Interaction volume radius: 5 \u00c5
Interaction volume height: 30 \u00c5
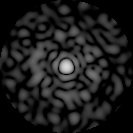
Disorder parameter: 0.8777